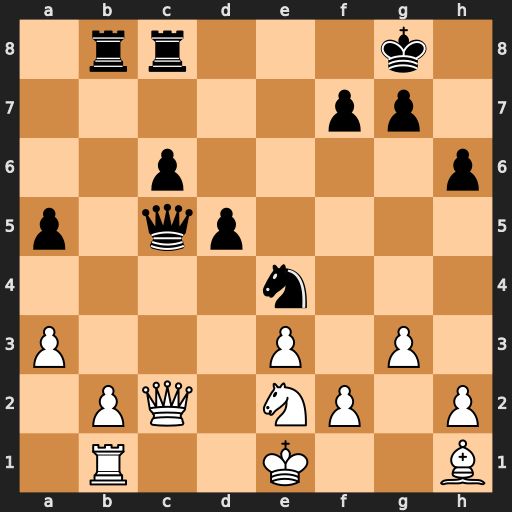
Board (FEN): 1rr3k1/5pp1/2p4p/p1qp4/4n3/P3P1P1/1PQ1NP1P/1R2K2B
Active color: w
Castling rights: -
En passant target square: -
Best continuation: Bxe4 Qxc2 Bxc2